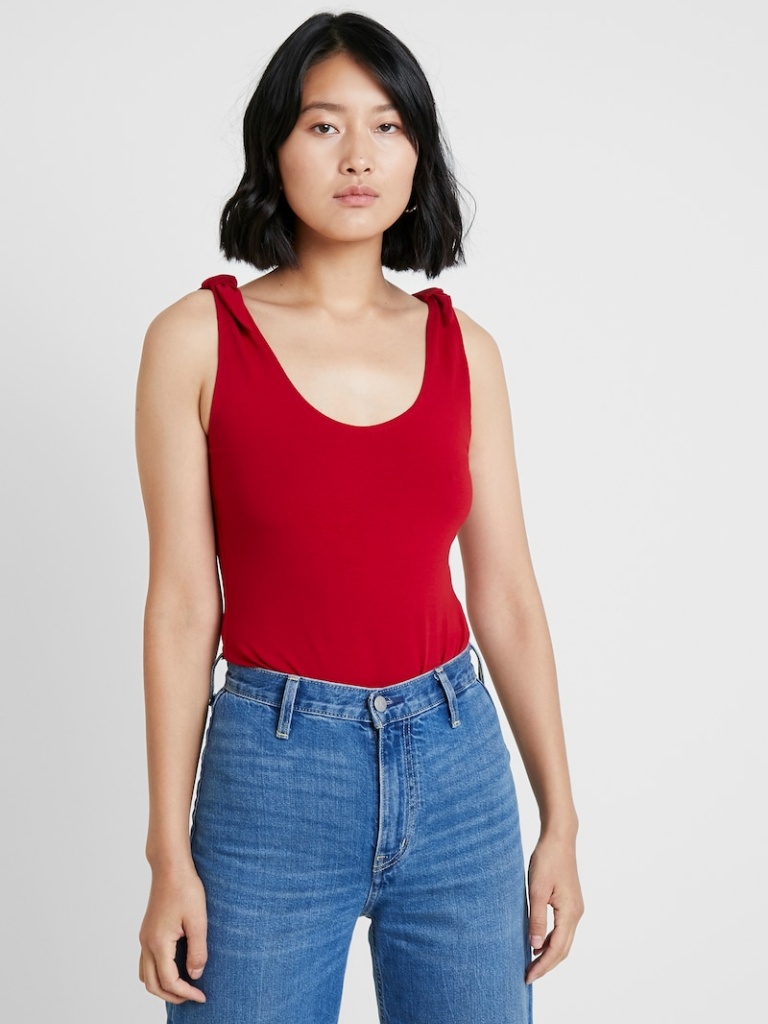
cotton tight sleeveless hip length Fully Tucked in scoop bodysuit